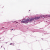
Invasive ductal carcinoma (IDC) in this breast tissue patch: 0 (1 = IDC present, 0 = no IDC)